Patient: sex M, age 48
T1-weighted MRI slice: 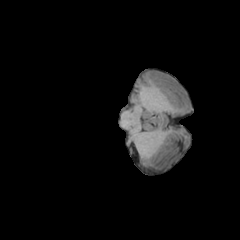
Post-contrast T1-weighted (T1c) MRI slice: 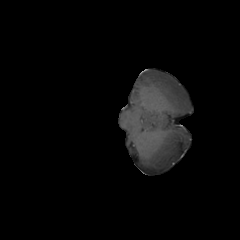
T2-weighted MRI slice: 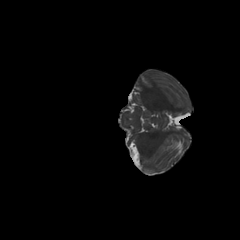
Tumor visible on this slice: no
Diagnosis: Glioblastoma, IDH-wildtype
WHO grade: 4